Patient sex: F
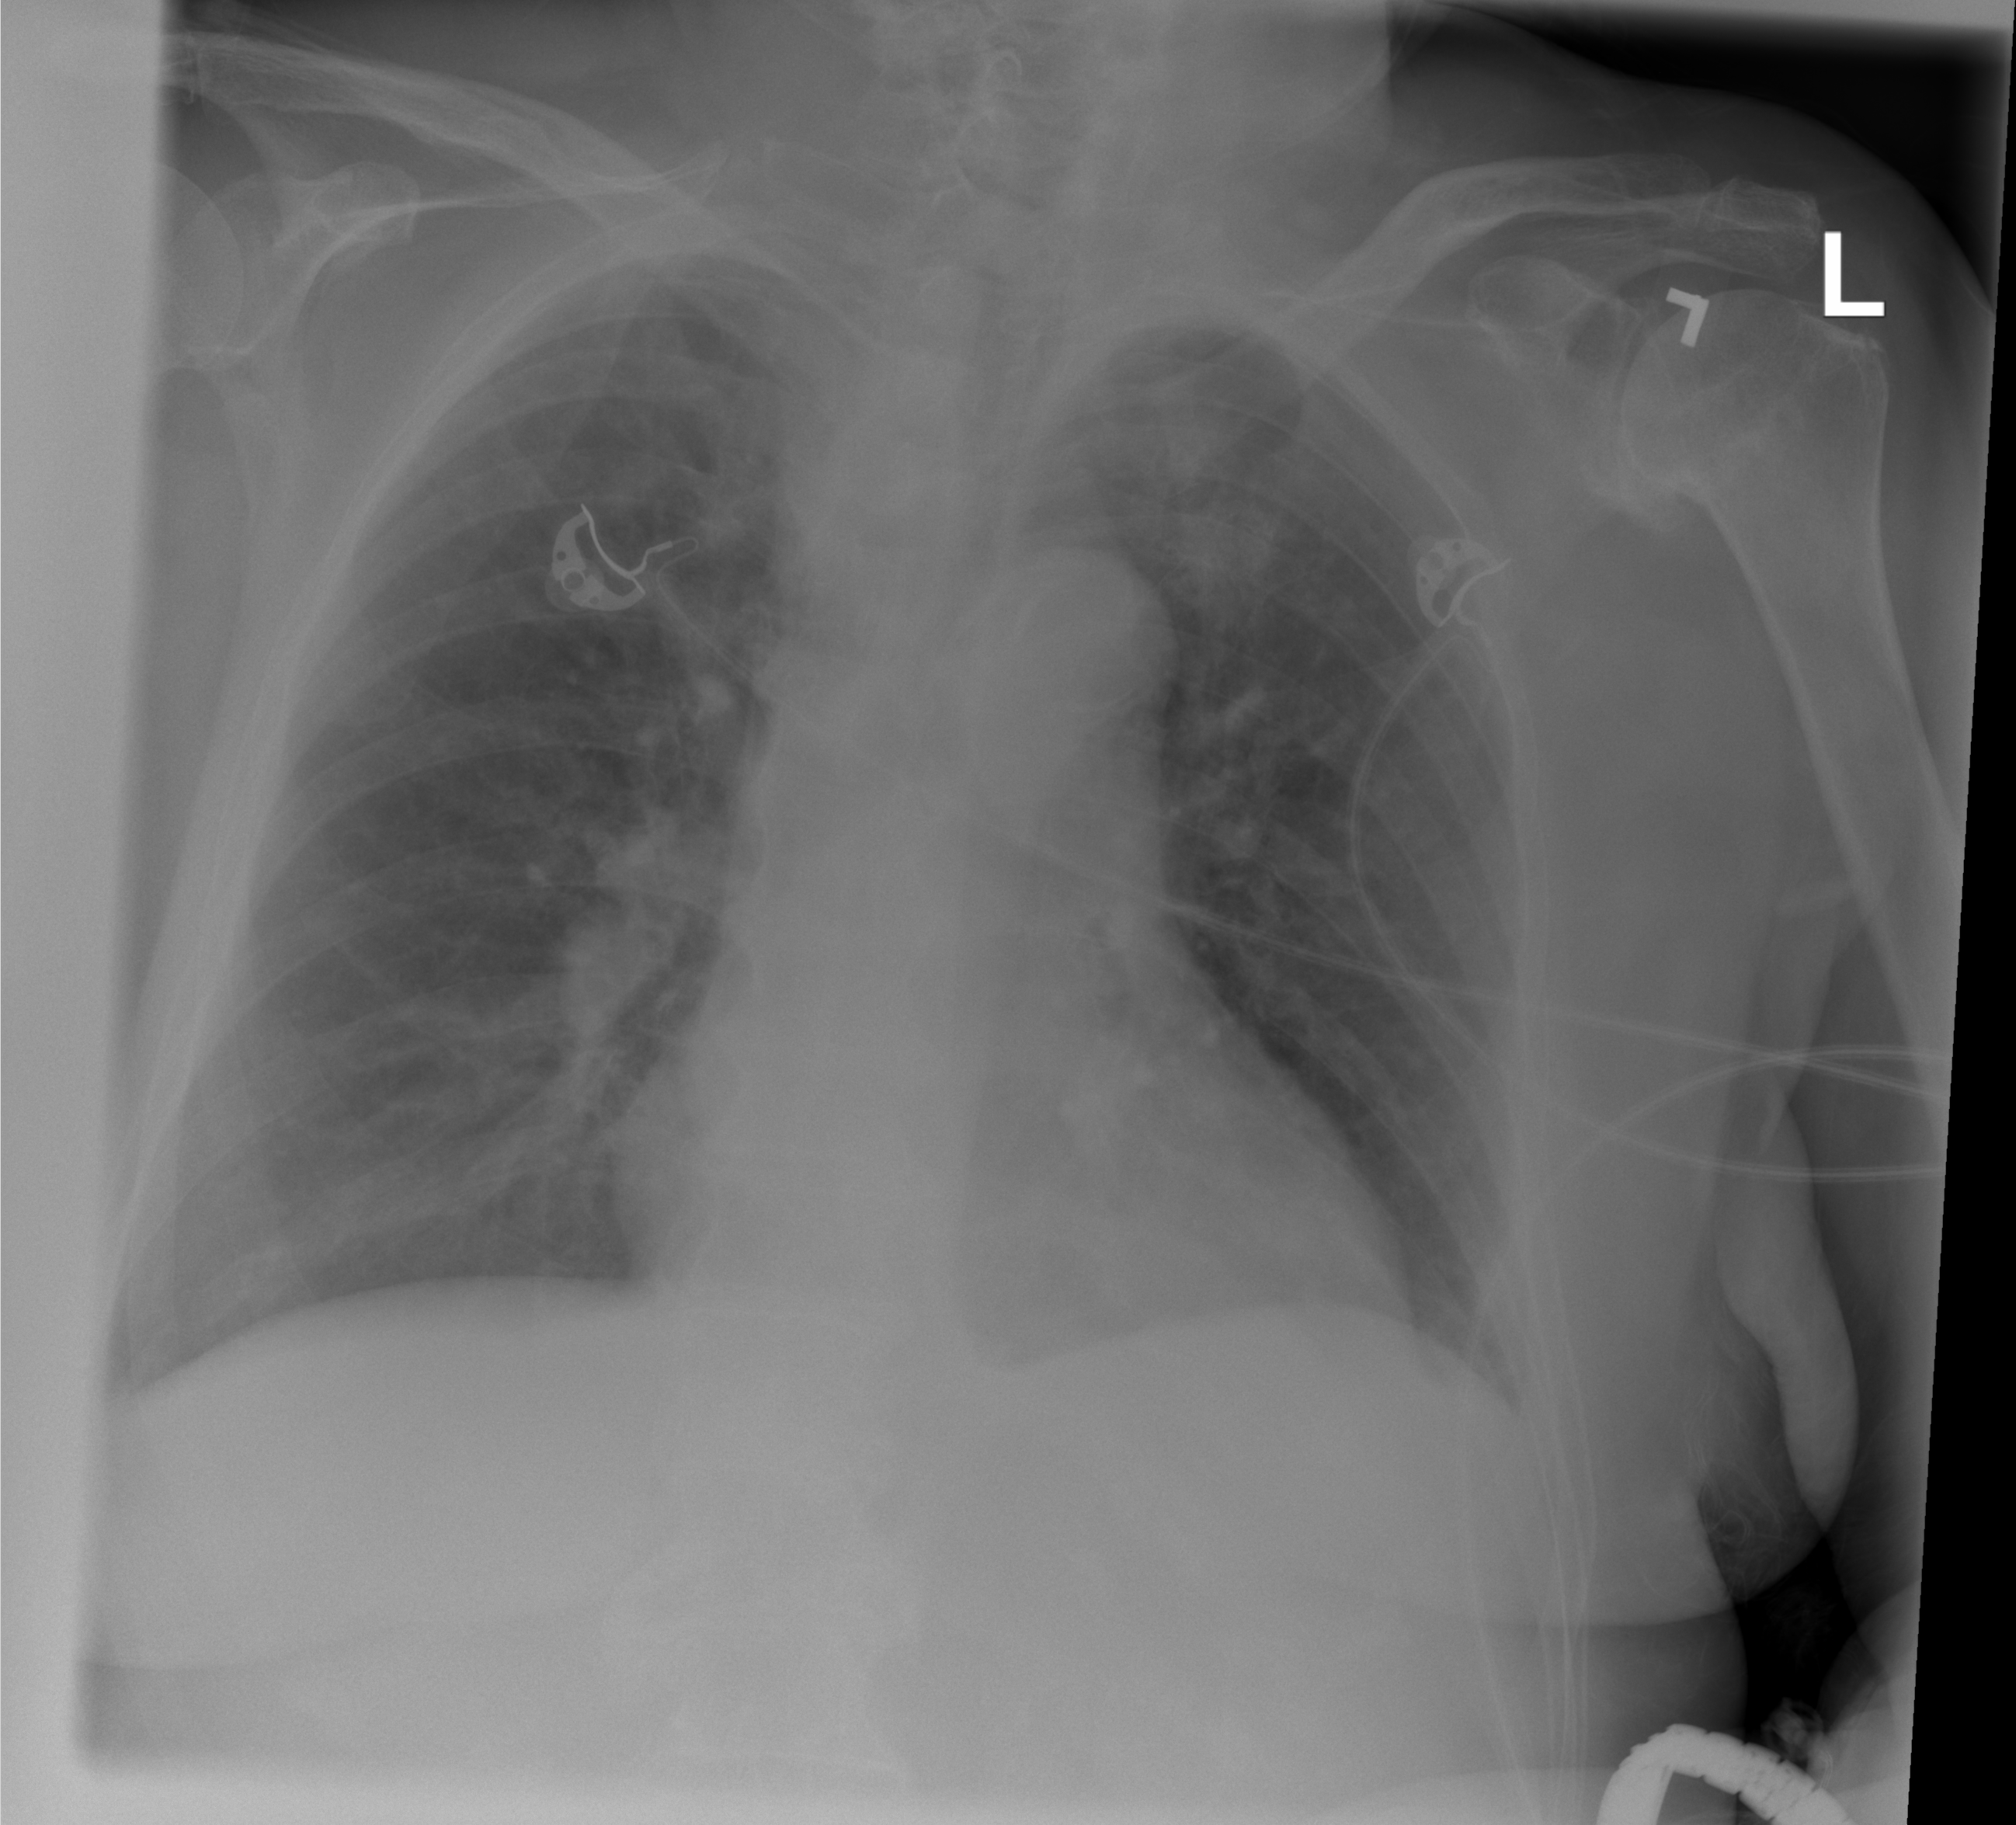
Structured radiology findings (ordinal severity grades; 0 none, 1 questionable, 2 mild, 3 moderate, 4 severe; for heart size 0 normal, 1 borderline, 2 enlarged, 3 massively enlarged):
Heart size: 0
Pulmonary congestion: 0
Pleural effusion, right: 2
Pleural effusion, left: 0
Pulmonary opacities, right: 1
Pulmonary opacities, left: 1
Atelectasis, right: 0
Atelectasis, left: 0